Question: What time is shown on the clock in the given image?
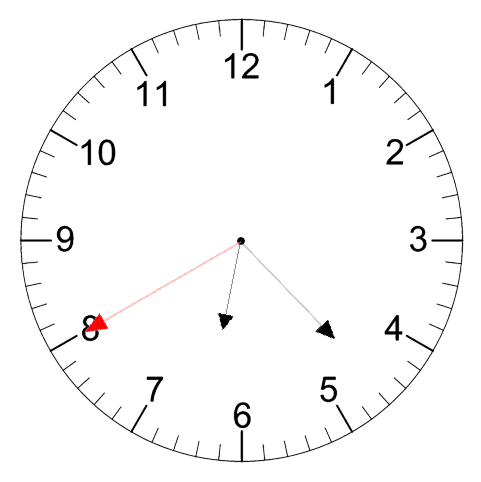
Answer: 06:22:40